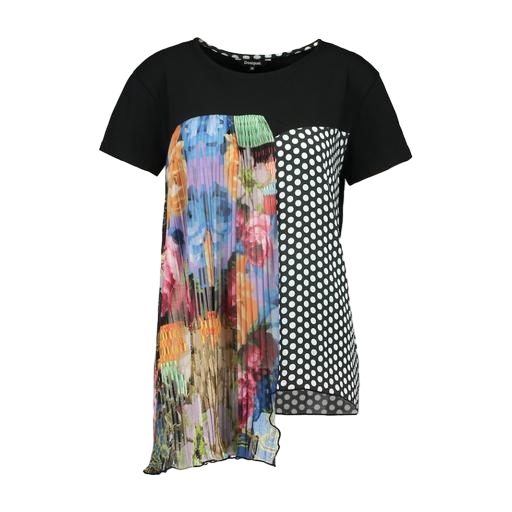
black mixed print t-shirt, multicolor asymmetric t-shirt, floral mix t-shirt, white background